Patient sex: F
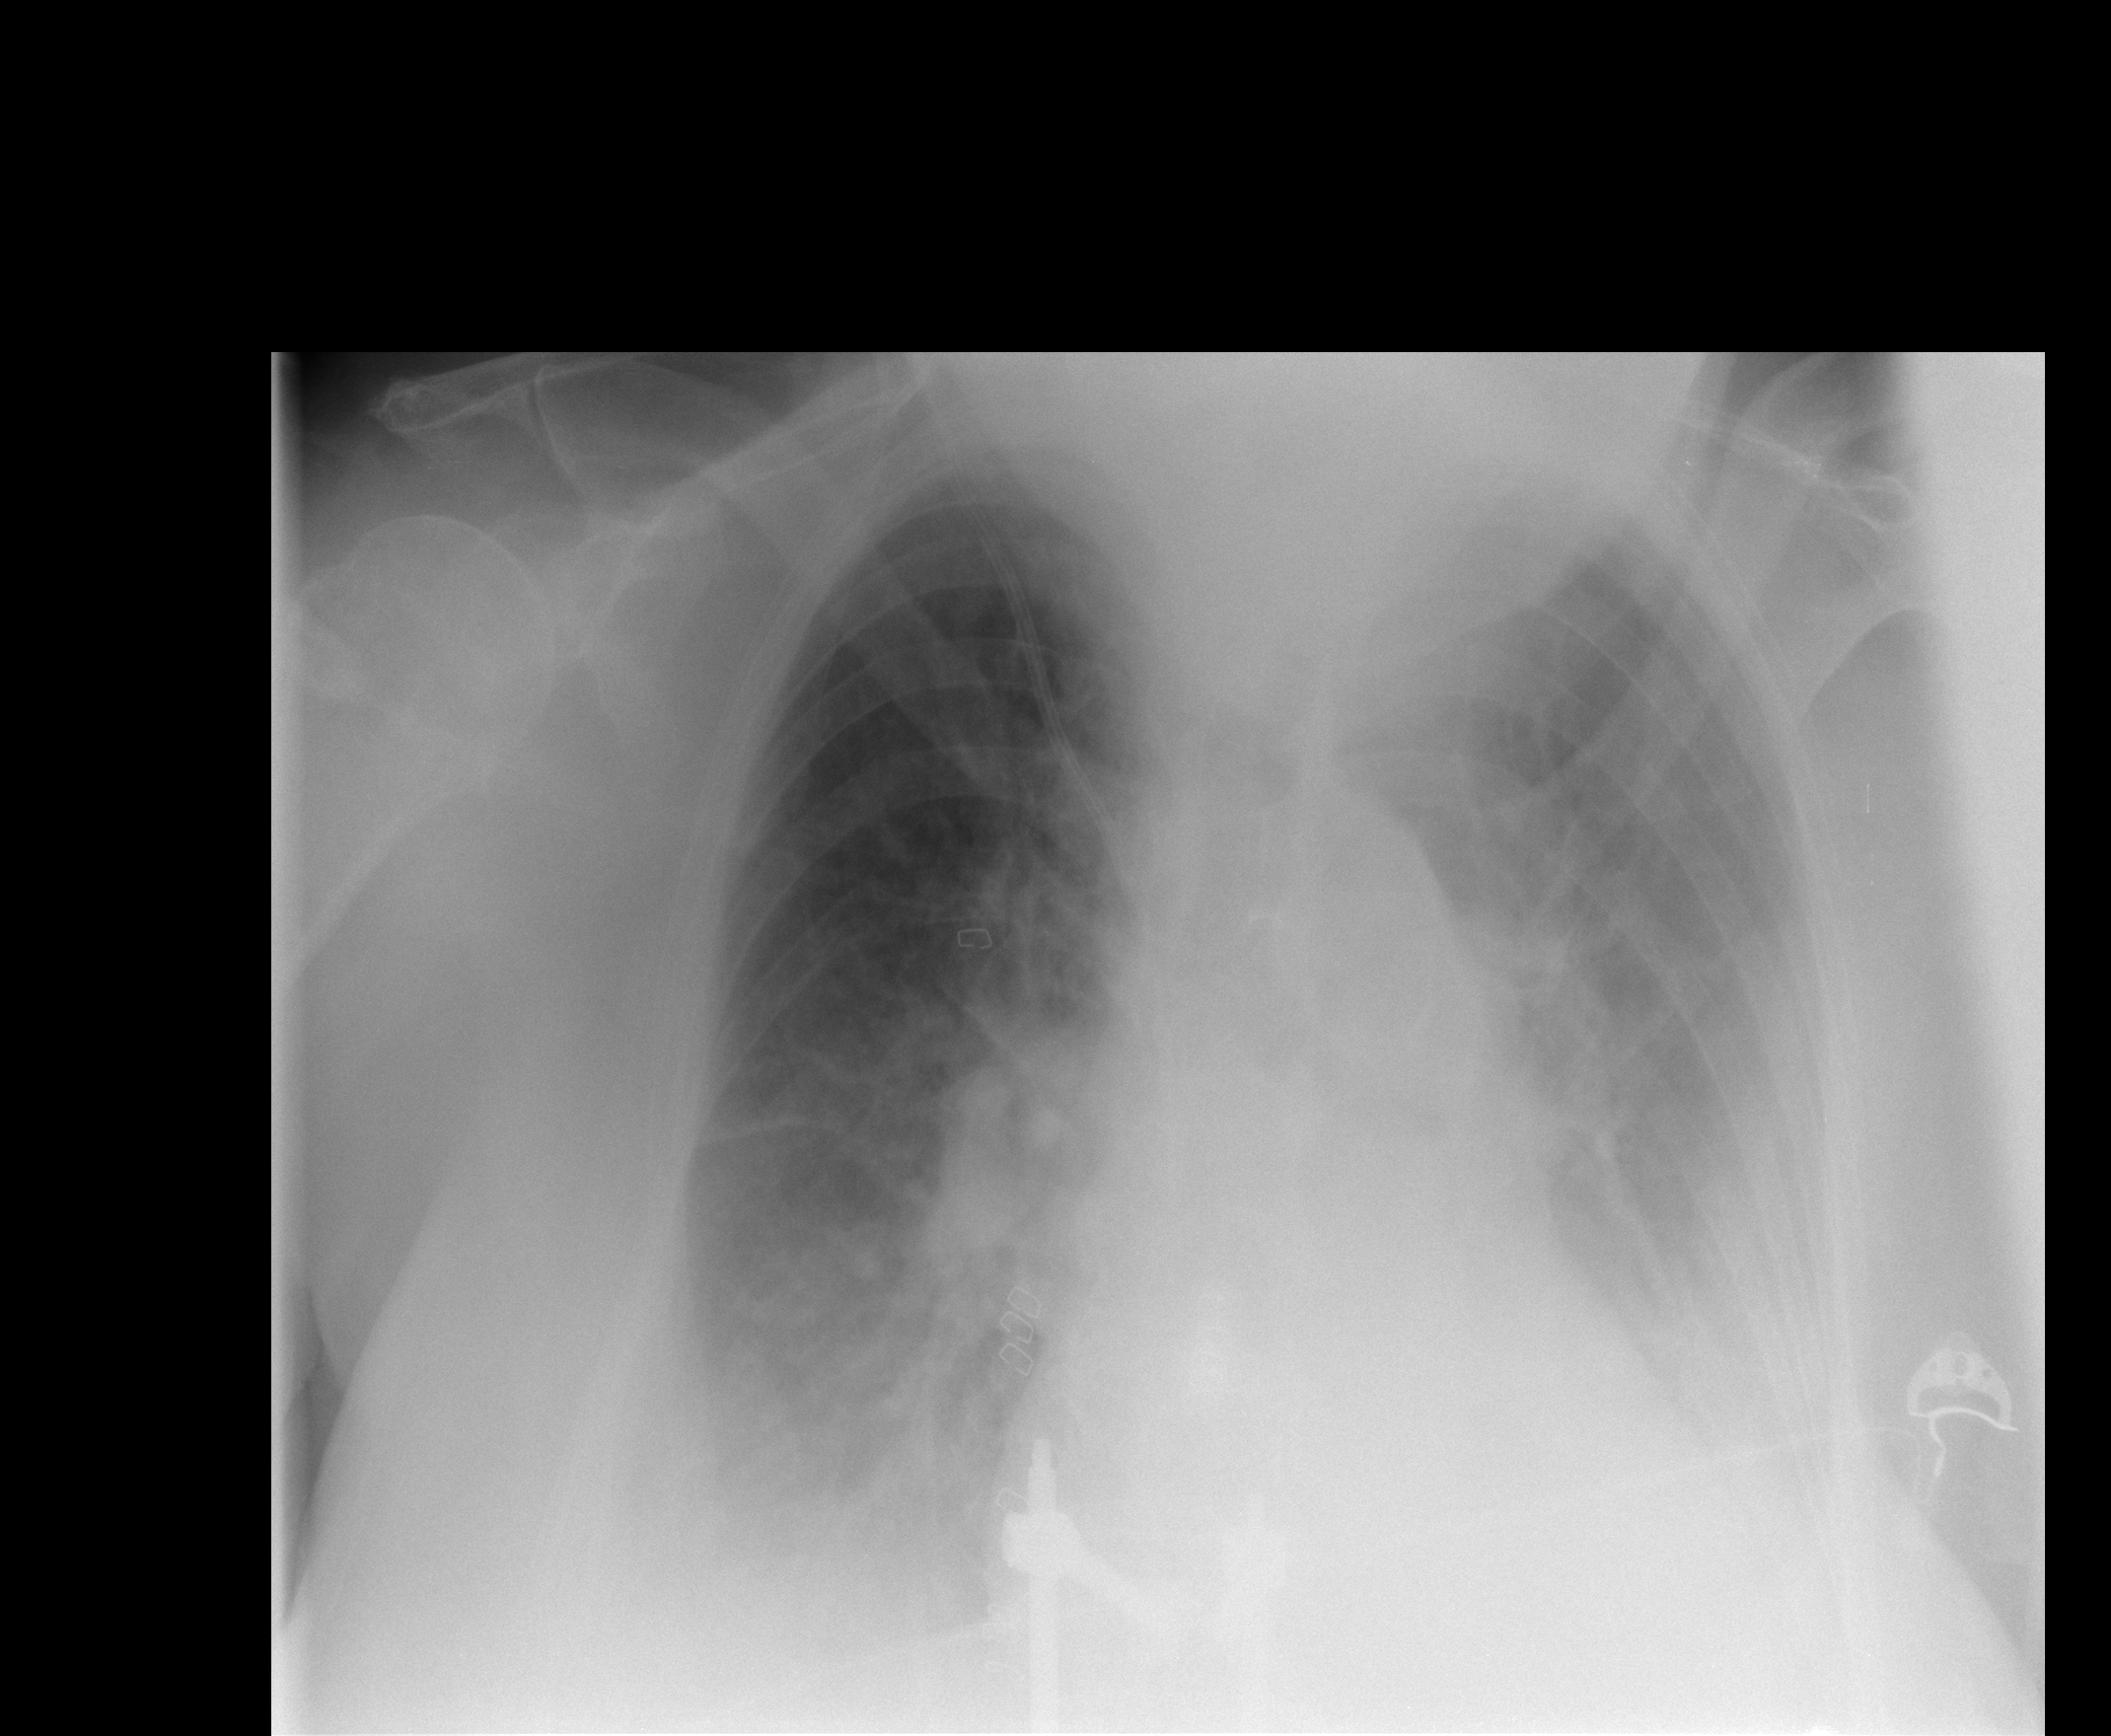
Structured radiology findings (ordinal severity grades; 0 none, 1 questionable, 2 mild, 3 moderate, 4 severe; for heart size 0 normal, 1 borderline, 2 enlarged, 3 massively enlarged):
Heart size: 2
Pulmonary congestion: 2
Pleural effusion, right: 2
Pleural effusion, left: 3
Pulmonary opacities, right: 2
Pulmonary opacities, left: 2
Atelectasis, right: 2
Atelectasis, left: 2